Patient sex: F
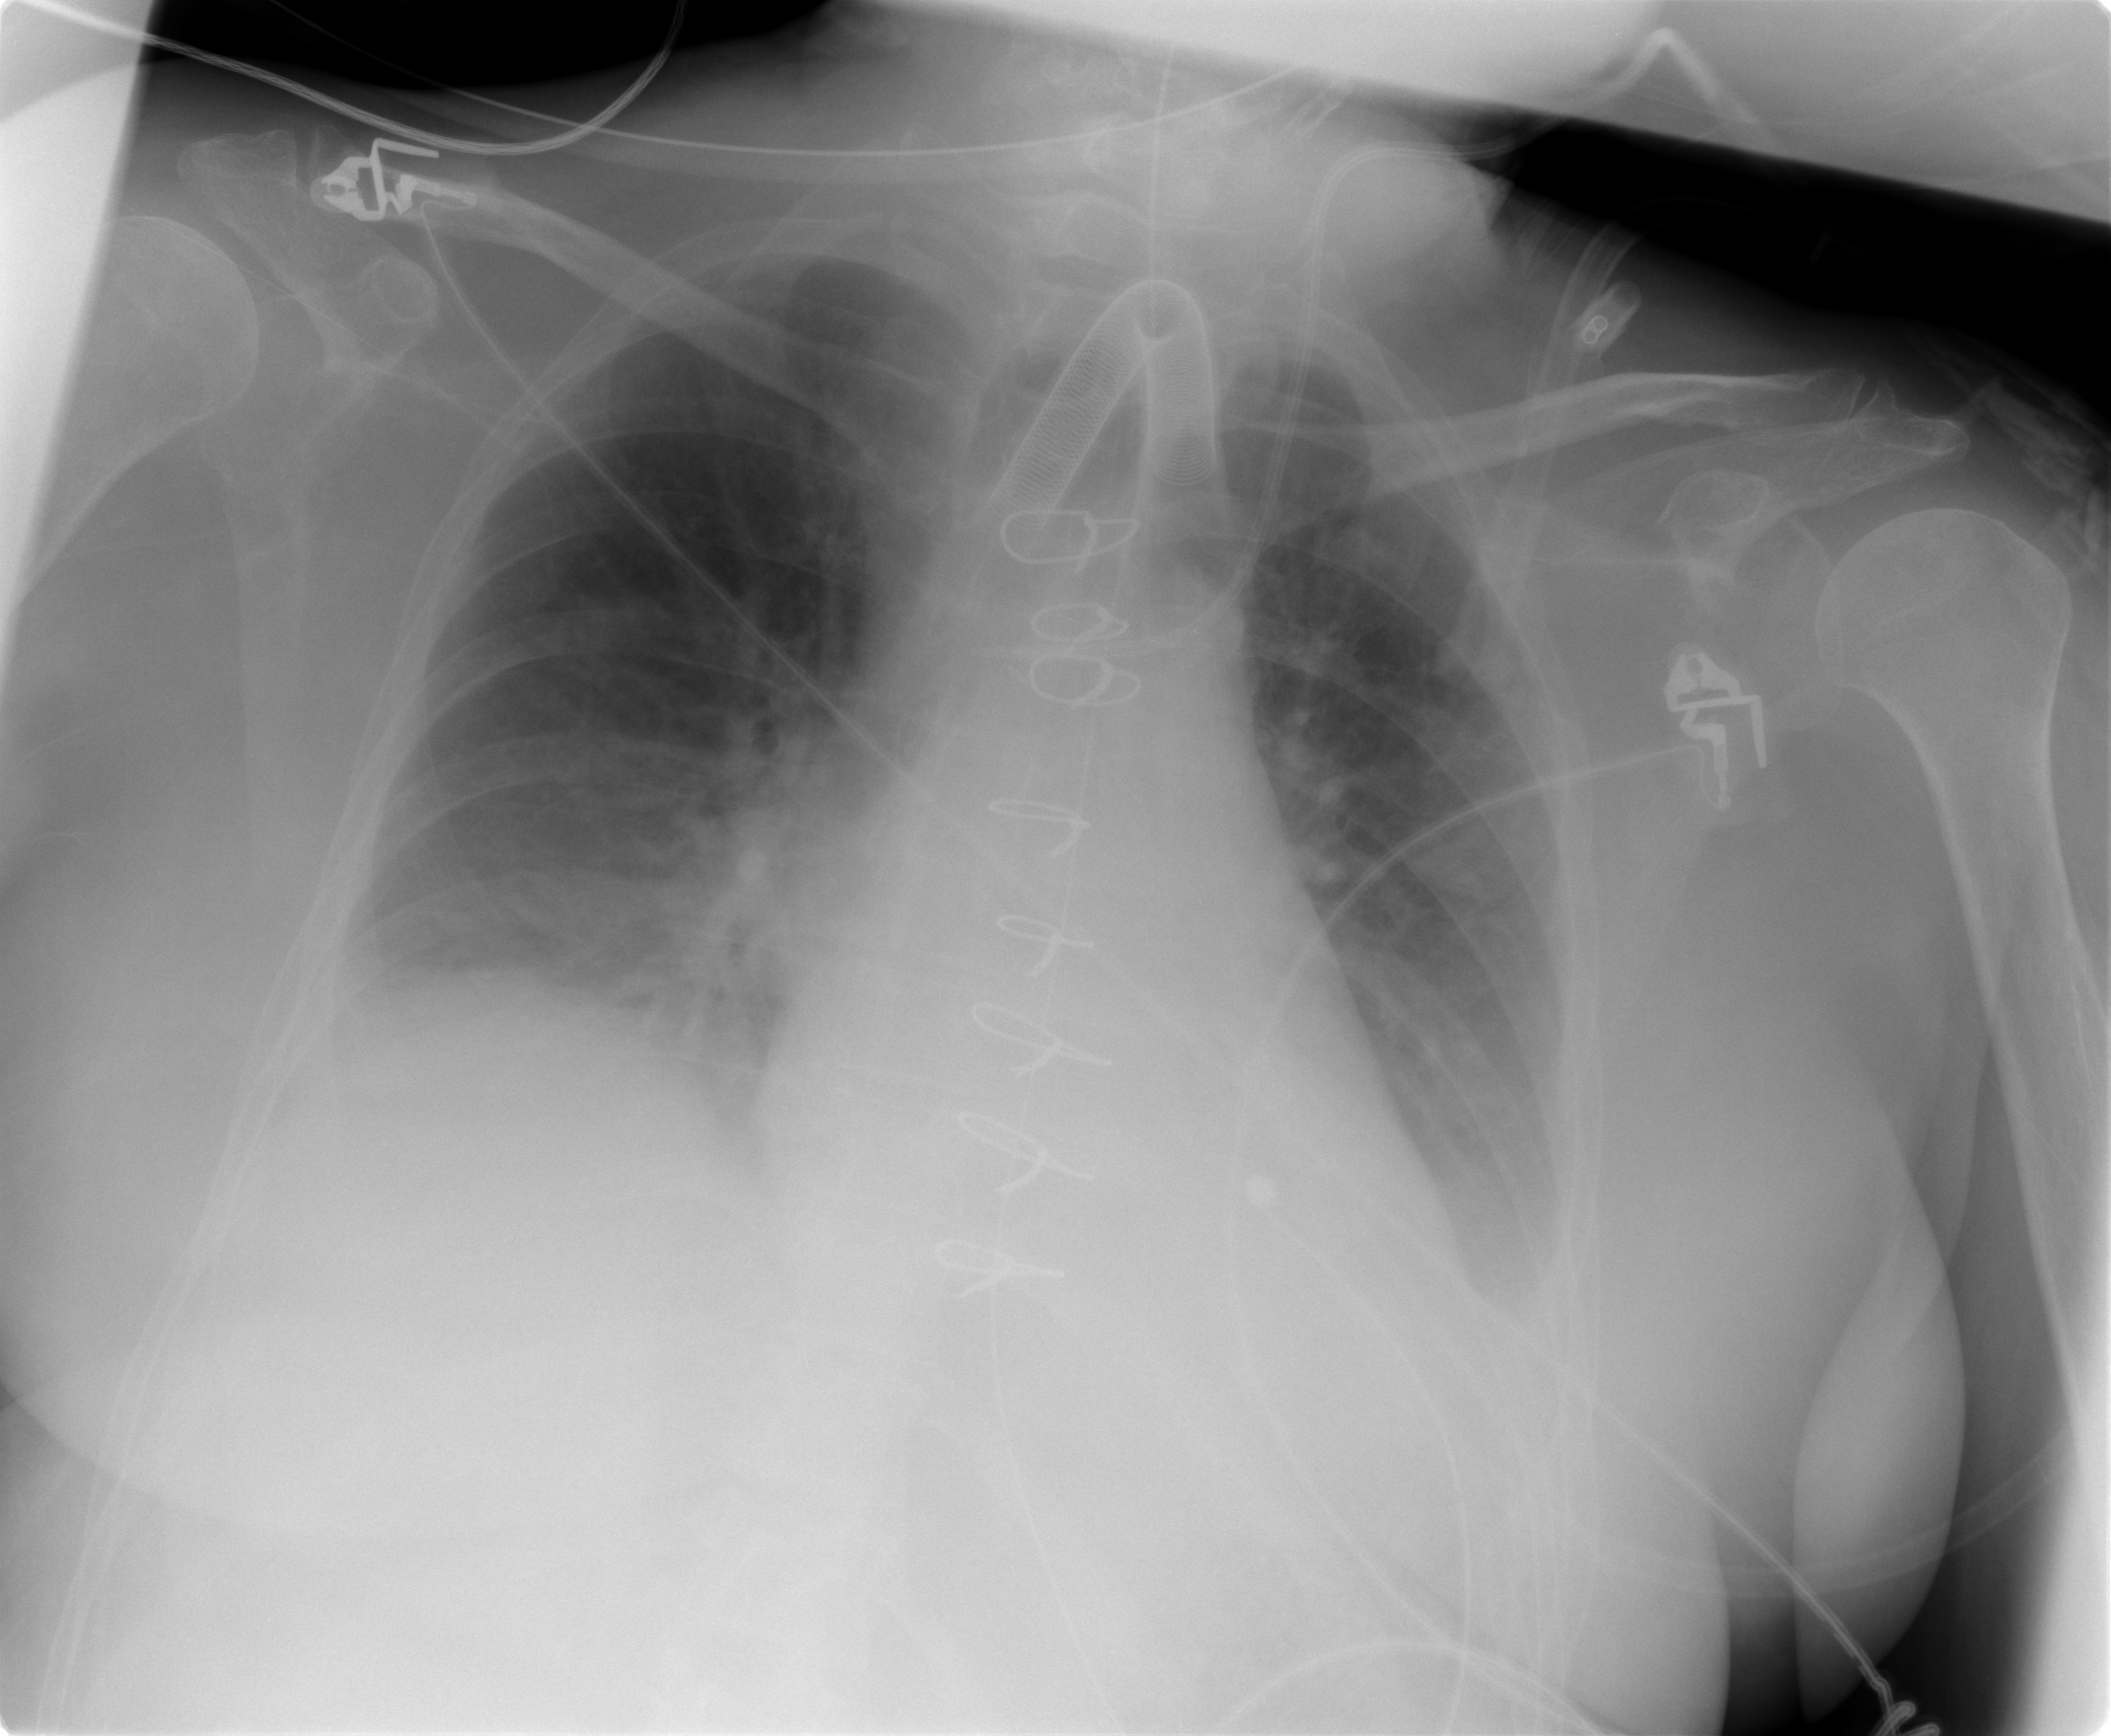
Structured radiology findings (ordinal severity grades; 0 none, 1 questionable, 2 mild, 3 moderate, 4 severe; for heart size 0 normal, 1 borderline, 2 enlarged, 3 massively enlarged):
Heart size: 0
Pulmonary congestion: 2
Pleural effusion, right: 2
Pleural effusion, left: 2
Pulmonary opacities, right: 0
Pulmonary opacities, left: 0
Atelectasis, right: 2
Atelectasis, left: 2